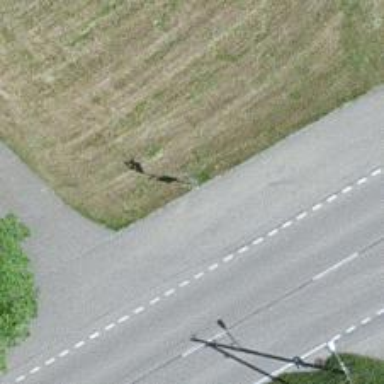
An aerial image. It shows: Bus stop with platform for public transport.